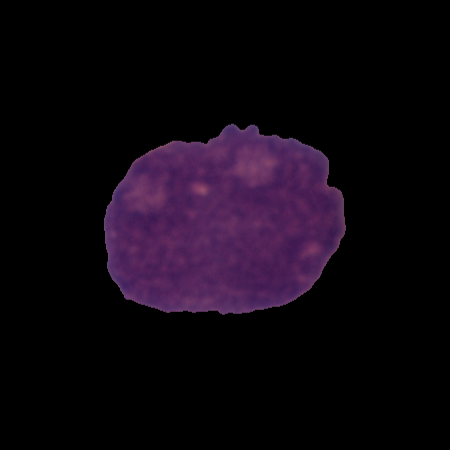
Label: cancer